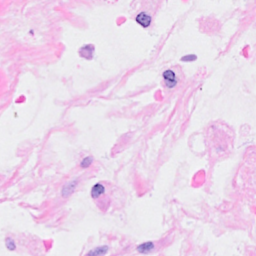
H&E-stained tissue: Breast